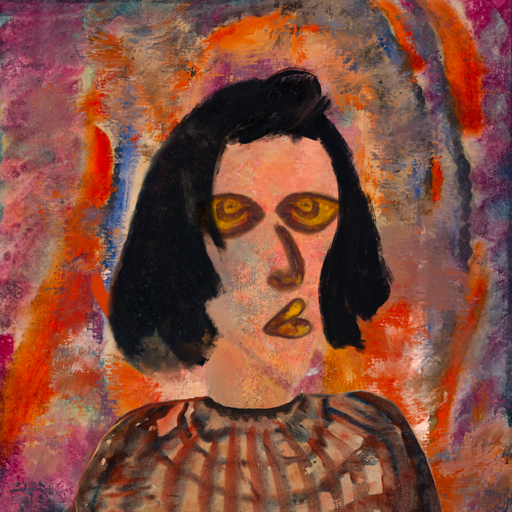
Background: Experience, Head And Neck Side: Irani, Face Side: Comrade, Bust: Orphan, Hair Side: Mosgoul, Head Accessory: Blank, Second Necklace: Blank, Necklace: Blank, Baby: Blank